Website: home-depot
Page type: address-validator
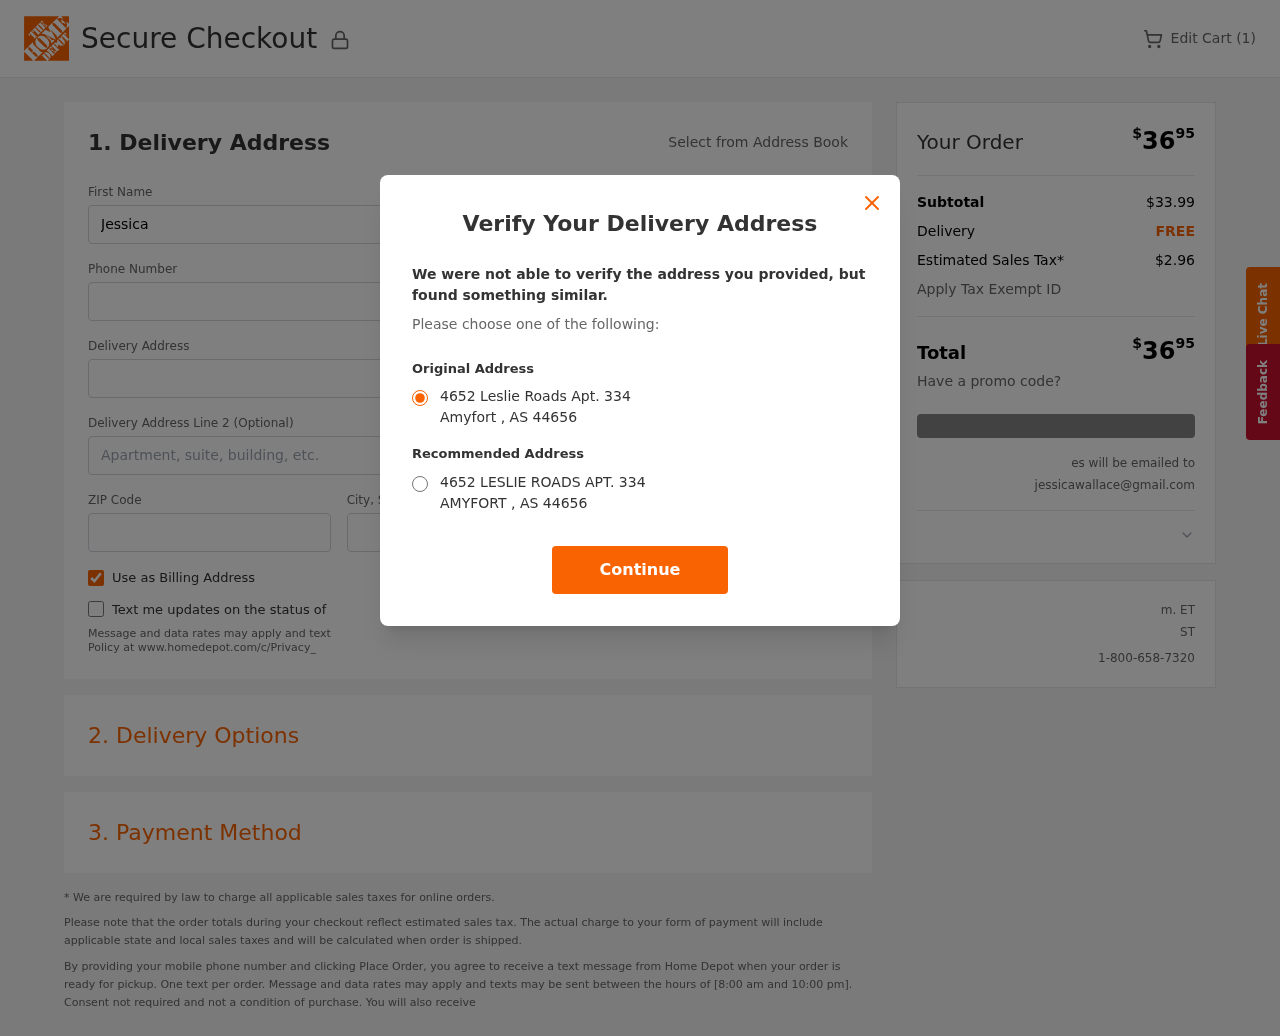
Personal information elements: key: PII_CITY
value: Amyfort
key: PII_EMAIL
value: jessicawallace@gmail.com
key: PII_POSTCODE
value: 44656
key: PII_STATE_ABBR
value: AS
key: PII_STREET
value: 4652 Leslie Roads Apt. 334
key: PII_FIRSTNAME
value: Jessica
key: PII_LASTNAME
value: Wallace
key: PII_PHONE
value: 7292376101
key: PII_CITY_STATE
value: Amyfort, AS
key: PII_STREET_ALT
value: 4652 LESLIE ROADS APT. 334
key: PII_CITY_ALT
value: AMYFORT
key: PII_STATE
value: AS
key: PII_POSTCODE_FULL
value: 44656
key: PII_POSTCODE_NUMERIC
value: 44656
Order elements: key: ORDER_NUM_ITEMS
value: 1
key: ORDER_TOTAL
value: $3695
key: ORDER_SUBTOTAL
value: $33.99
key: ORDER_SHIPPING_COST
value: FREE
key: ORDER_TAX
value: $2.96